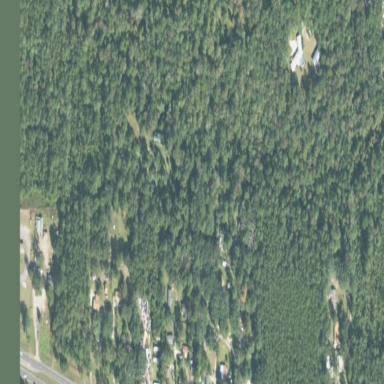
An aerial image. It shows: Mixed woodland with various types of leaves.